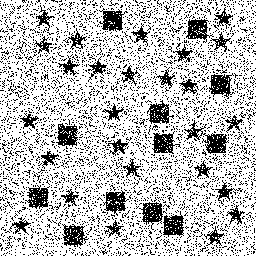
Squares: 12
Triangles: 0
Stars: 26
Total shapes: 38